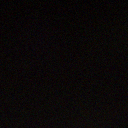
Screen state: off